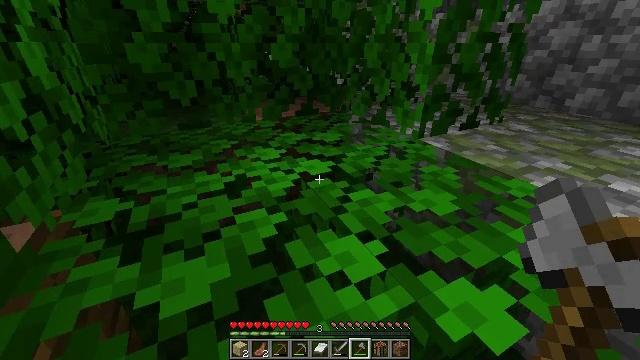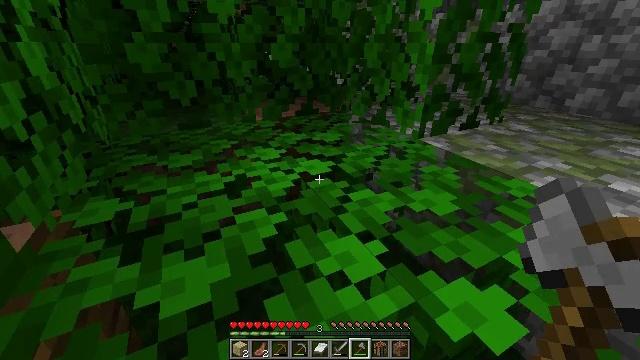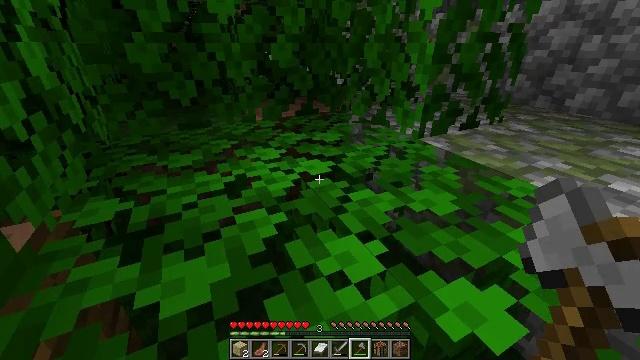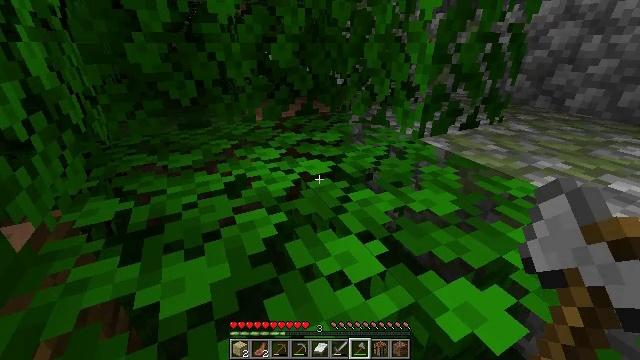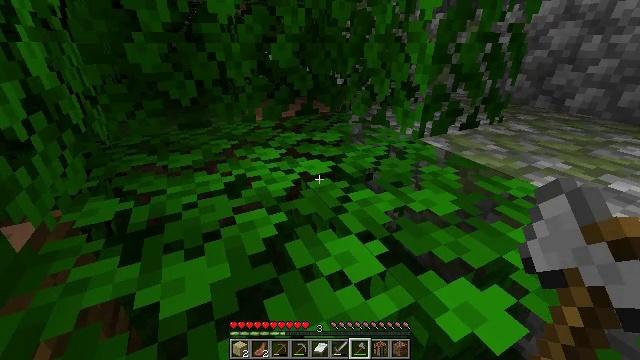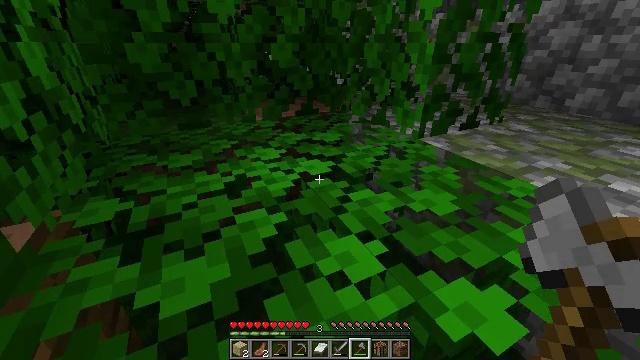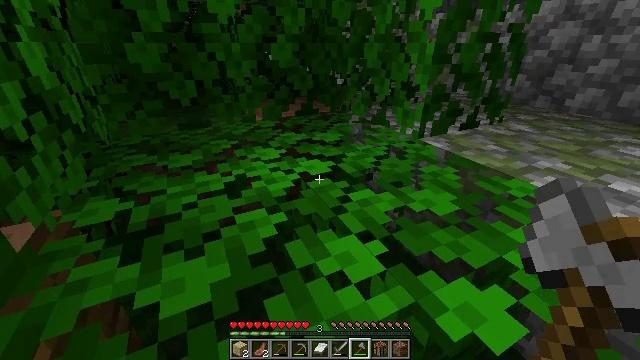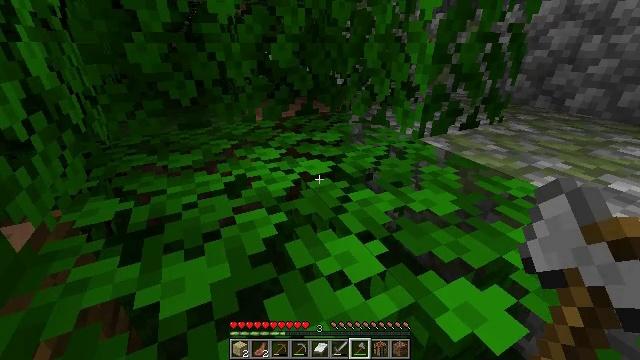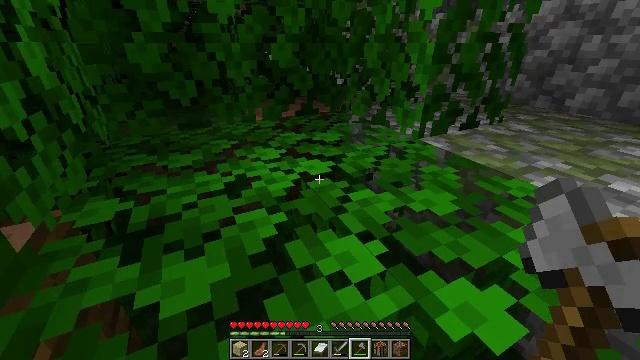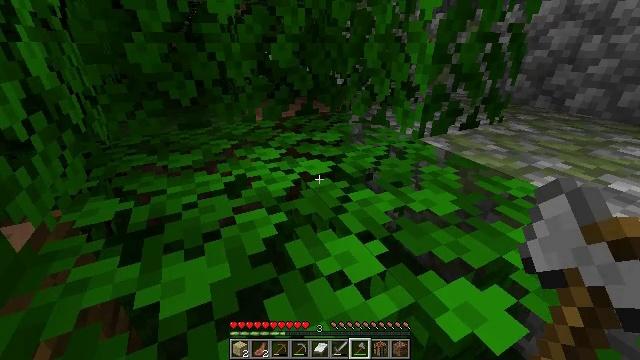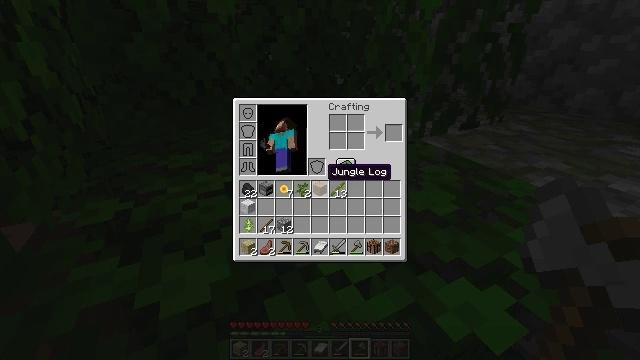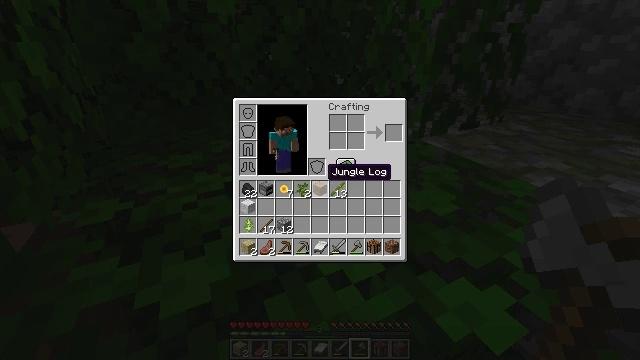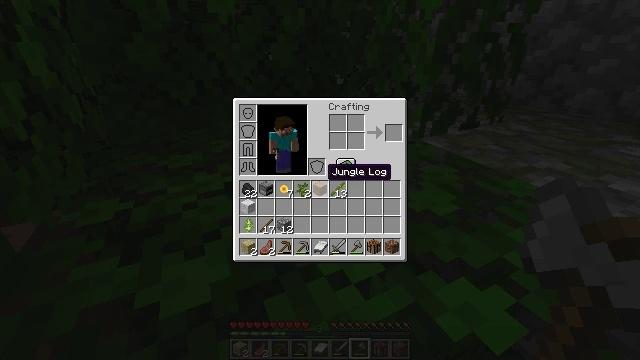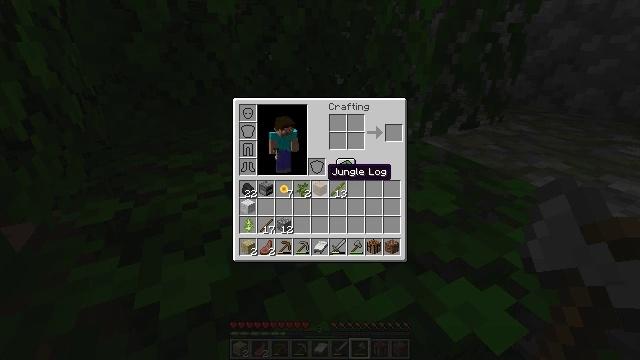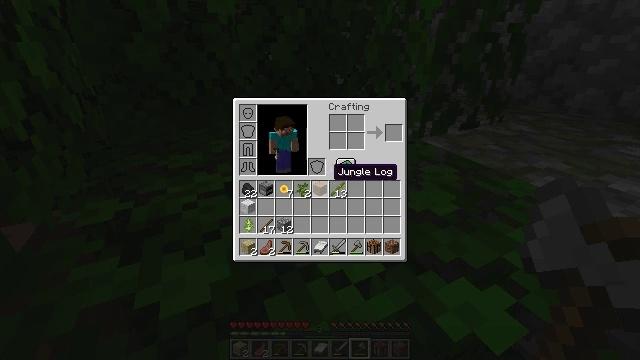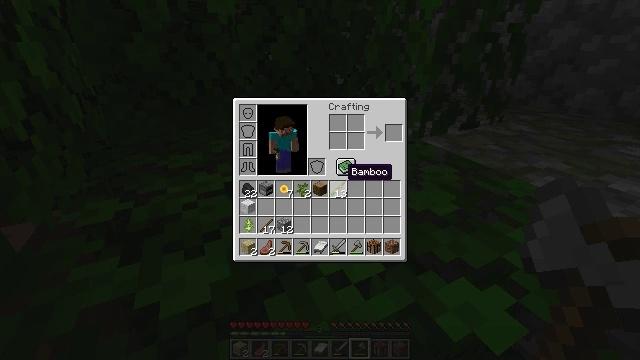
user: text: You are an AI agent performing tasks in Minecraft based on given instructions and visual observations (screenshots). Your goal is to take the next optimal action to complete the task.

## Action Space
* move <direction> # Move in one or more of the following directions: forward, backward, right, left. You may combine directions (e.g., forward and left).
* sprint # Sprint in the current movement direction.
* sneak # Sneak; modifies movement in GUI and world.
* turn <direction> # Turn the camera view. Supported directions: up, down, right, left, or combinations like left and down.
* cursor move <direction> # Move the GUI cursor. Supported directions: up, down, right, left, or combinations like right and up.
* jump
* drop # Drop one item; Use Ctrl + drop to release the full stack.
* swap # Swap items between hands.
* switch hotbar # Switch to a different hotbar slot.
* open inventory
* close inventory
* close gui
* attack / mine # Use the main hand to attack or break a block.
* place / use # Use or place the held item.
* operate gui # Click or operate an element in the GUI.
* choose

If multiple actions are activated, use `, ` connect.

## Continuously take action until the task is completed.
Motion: motion action
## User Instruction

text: Gather mossy cobblestone from a dungeon or ruin.
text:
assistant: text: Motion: no_op
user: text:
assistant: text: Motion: no_op
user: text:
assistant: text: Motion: no_op
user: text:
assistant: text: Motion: no_op
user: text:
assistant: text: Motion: no_op
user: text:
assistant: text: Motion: no_op
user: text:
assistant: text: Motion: no_op
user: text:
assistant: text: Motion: no_op
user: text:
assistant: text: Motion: no_op
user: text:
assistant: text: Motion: open inventory
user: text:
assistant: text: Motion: open inventory
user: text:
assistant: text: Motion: open inventory
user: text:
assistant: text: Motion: open inventory
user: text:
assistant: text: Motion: no_op
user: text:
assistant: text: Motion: cursor move right
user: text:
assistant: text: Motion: no_op
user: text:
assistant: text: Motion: no_op
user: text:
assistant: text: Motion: no_op
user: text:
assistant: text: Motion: no_op
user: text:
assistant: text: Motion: no_op
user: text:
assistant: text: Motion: no_op
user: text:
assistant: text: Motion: no_op
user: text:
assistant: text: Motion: no_op
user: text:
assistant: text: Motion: no_op
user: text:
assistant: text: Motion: no_op
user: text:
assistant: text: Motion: no_op
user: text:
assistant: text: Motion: no_op
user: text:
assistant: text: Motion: no_op
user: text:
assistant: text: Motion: no_op
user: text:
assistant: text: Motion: no_op